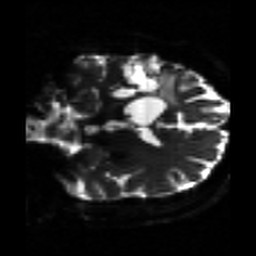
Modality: sbref
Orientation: coronal
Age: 42
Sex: male
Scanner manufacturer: siemens
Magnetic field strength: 3 T
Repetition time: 4.5 s
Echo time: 0.103 s